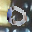
Label: 0